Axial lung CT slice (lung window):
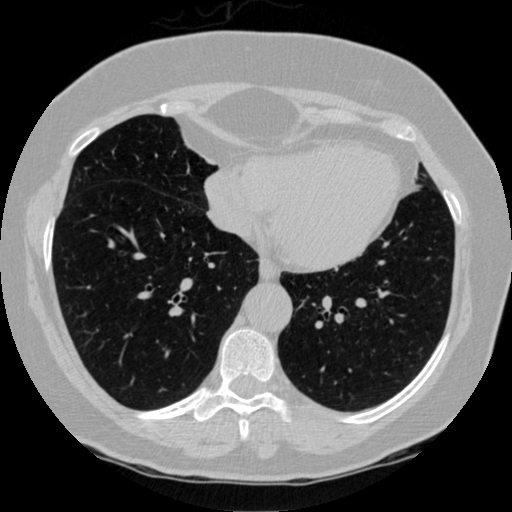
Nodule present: no